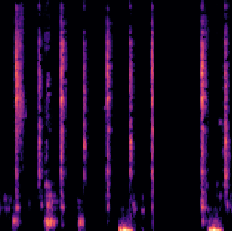
Sound class: Clock tick